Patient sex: M
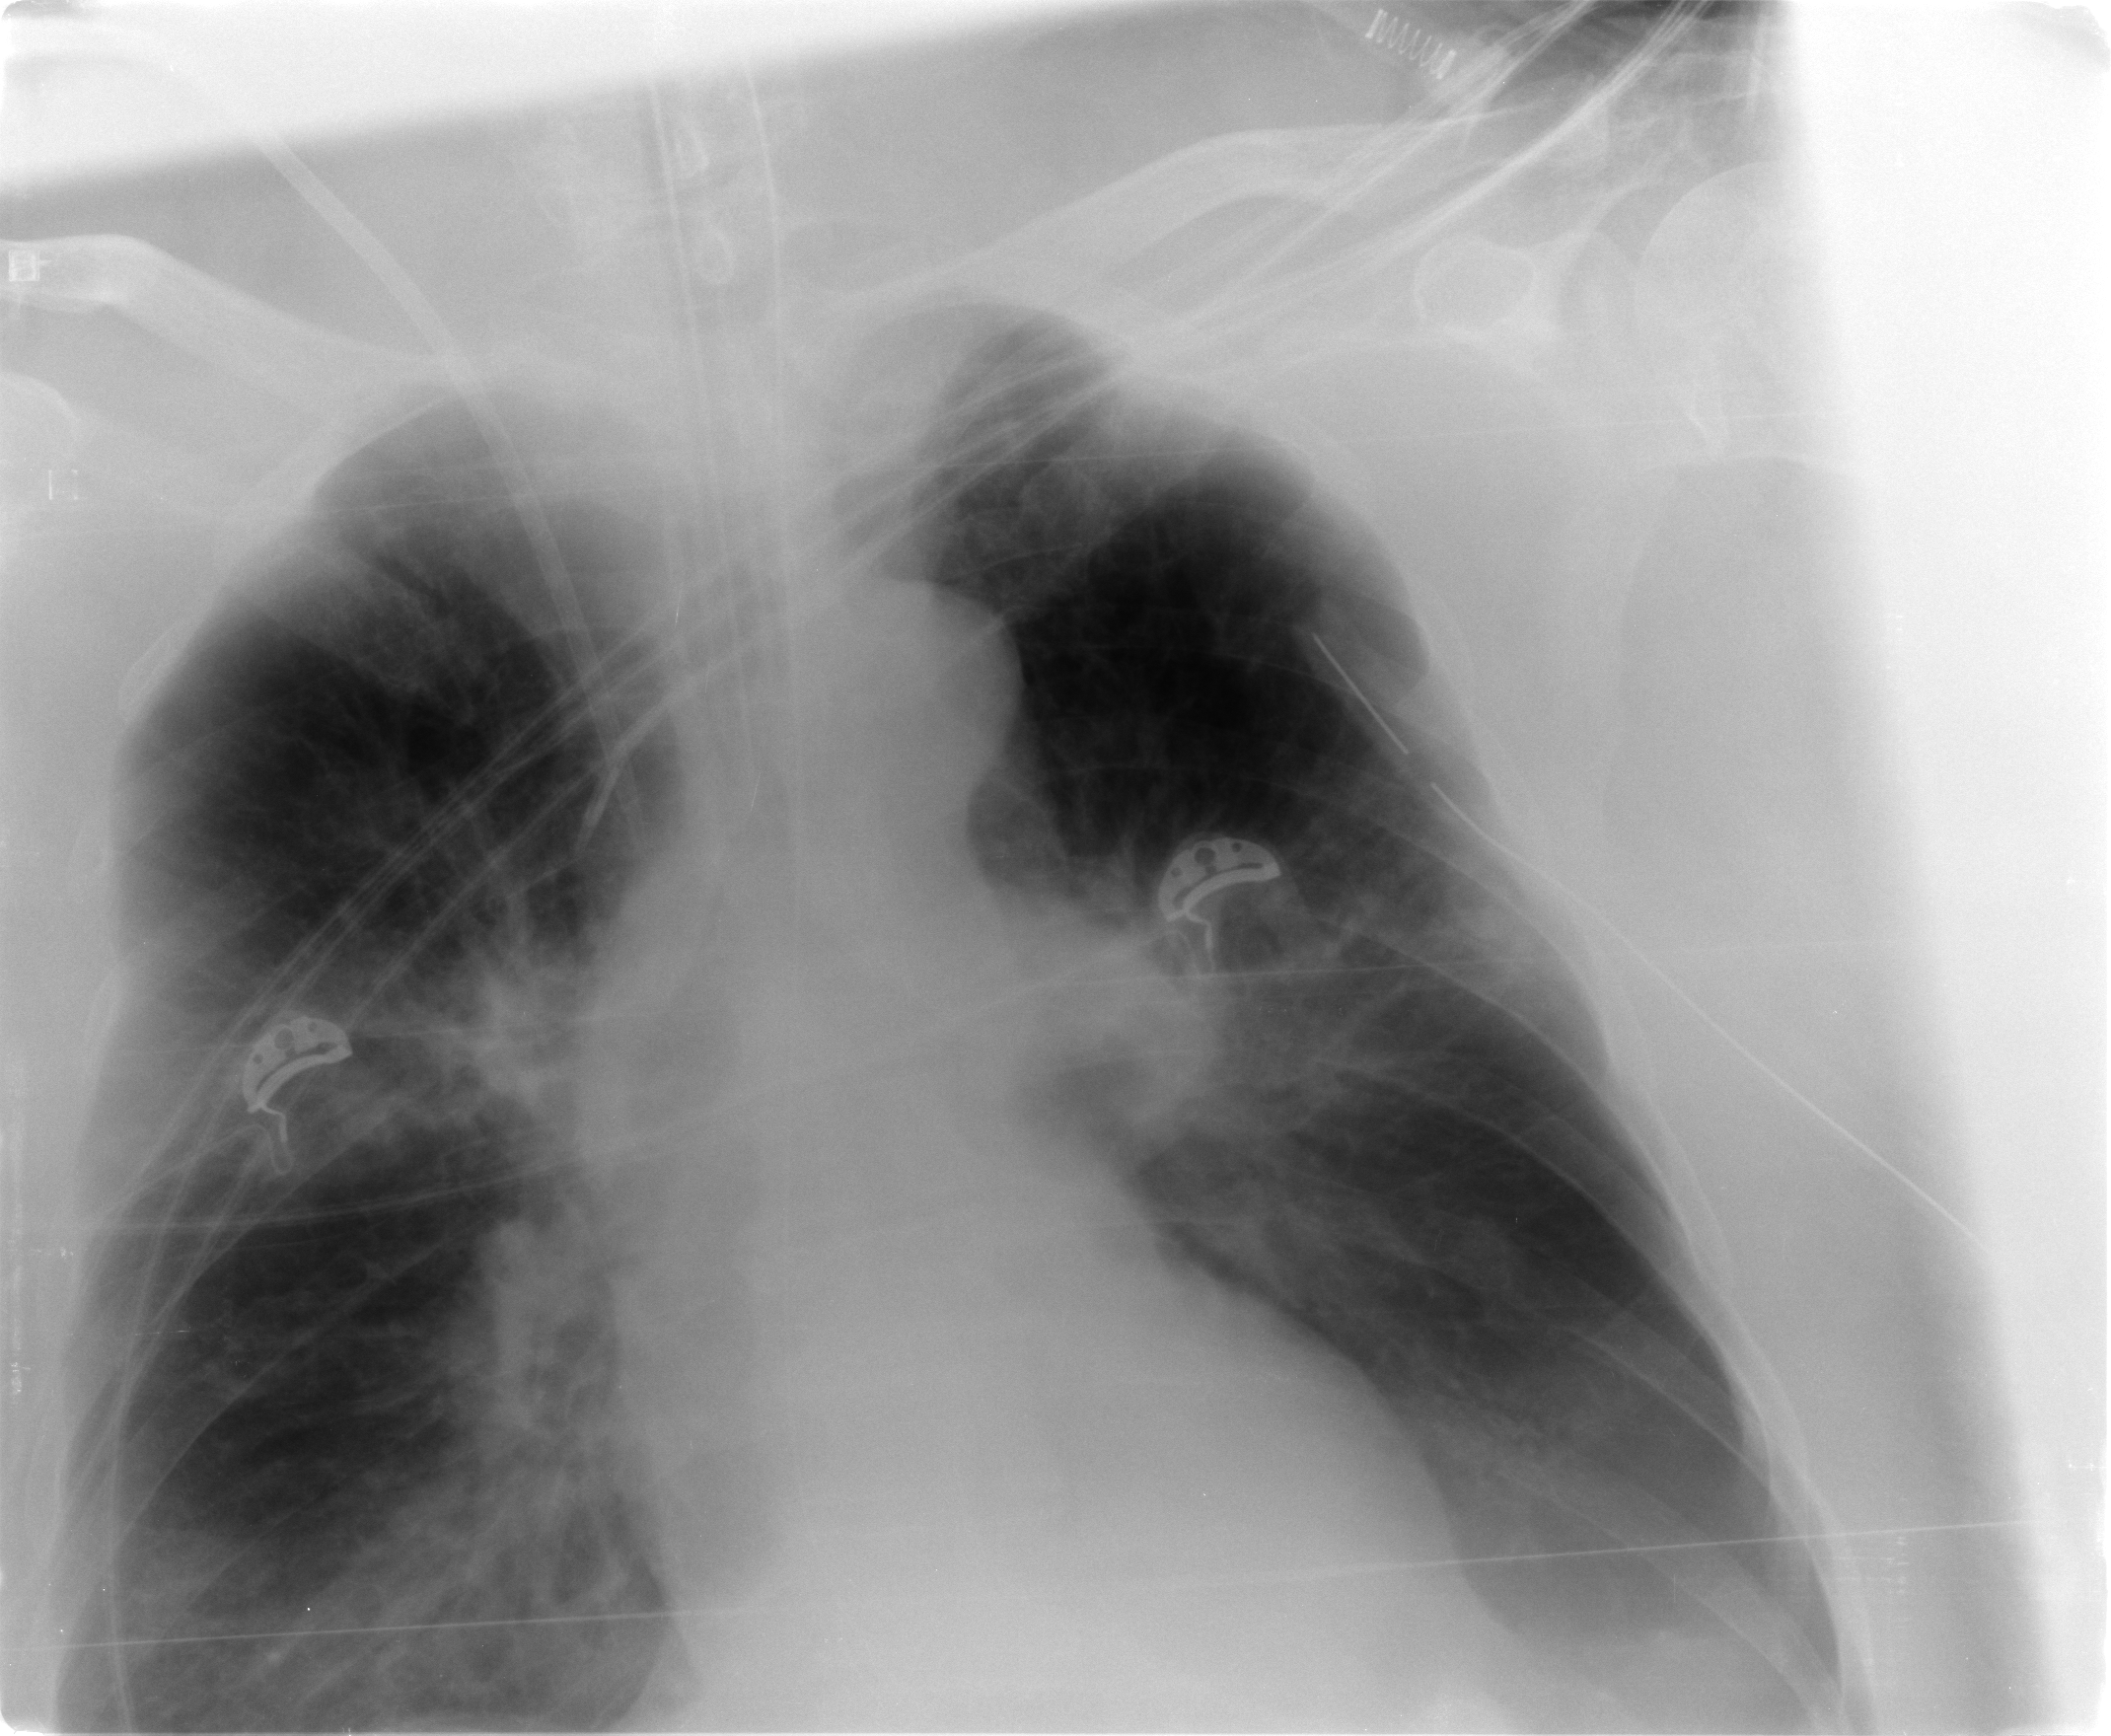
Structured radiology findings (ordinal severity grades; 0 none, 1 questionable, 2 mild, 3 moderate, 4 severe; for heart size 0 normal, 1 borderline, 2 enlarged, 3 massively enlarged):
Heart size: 0
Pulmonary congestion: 3
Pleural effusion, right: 0
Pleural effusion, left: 2
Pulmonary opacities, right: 0
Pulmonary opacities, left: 0
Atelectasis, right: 2
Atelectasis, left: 2